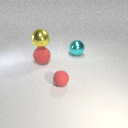
large cyan metal sphere behind small red rubber sphere